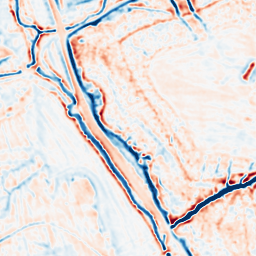
Category: multiscale
Decomposition family: dog_multiscale
Decomposition parameters: sigma_ratio: 1.4
n_scales: 3
base_sigma: 1
Upsampling method: linear_exact
Upsampling parameters: scale: 4
Upsampling scale: 4